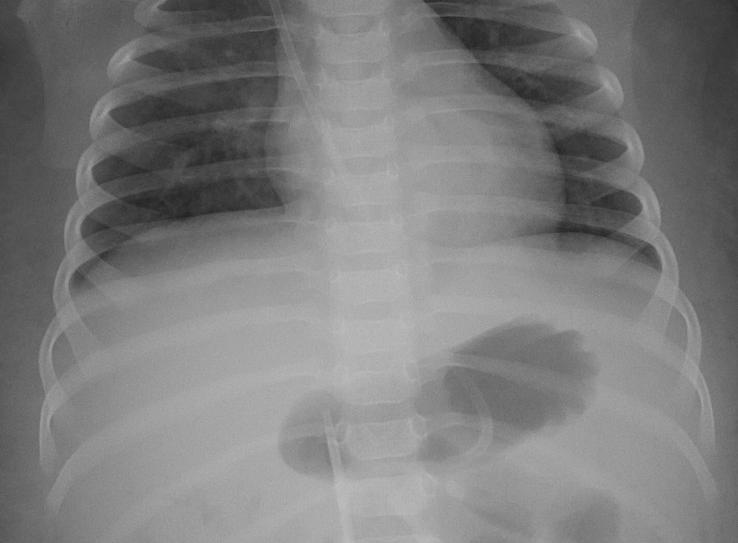
Diagnosis: PNEUMONIA